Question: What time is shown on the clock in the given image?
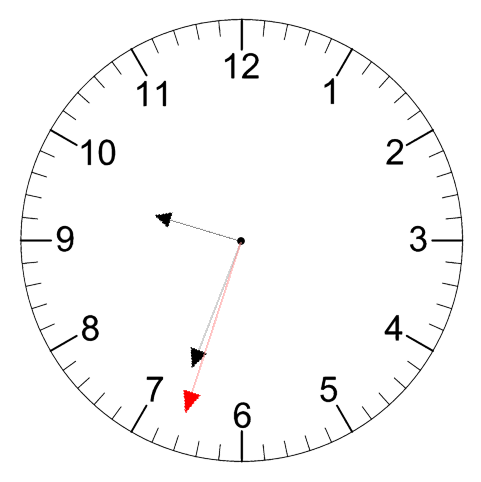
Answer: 09:33:33